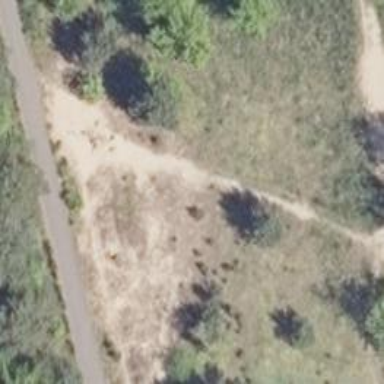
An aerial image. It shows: Sandy path.